Interaction volume radius: 5 \u00c5
Interaction volume height: 20 \u00c5
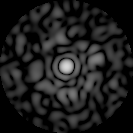
Disorder parameter: 0.8477